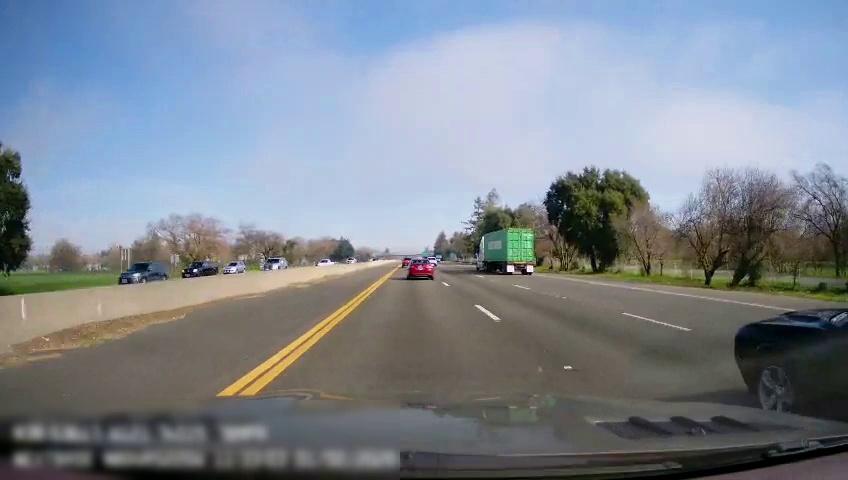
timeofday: Day
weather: Sunny
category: Drivable Space
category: Vehicles | SUV
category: Vehicles | SUV
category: Vehicles | SUV
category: Vehicles | Car
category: Vehicles | Truck
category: Vehicles | Car
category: Vehicles | Car
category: Vehicles | Truck
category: Lanes | Current Lane
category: Lanes | Current Lane
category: Lanes | Alternate Lane
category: Lanes | Alternate Lane